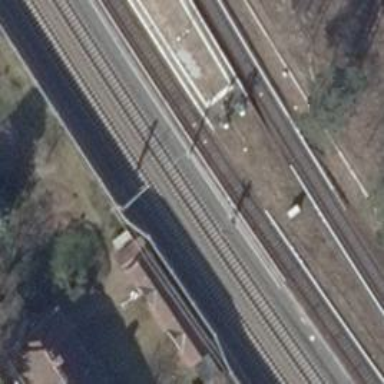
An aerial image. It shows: Railway signal.